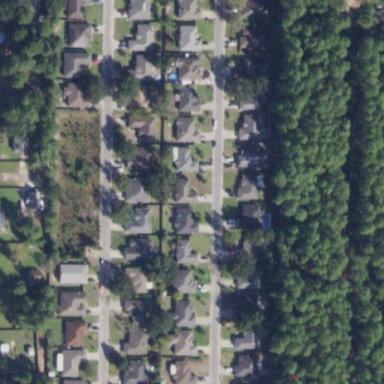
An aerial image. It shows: This residential area consists of single-family homes.